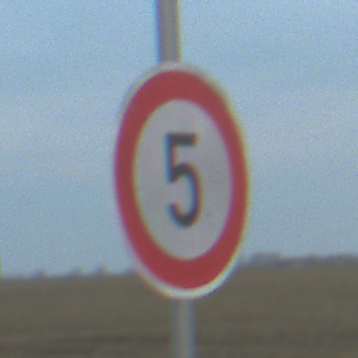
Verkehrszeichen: Geschwindigkeit5
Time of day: SunriseSunset
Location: Outdoor (RoadRail)
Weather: PartlyCloudy
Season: NotSpecified
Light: Natural